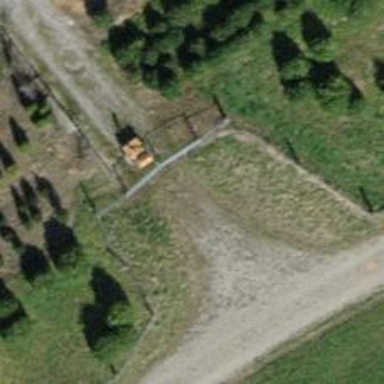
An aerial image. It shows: Gate.